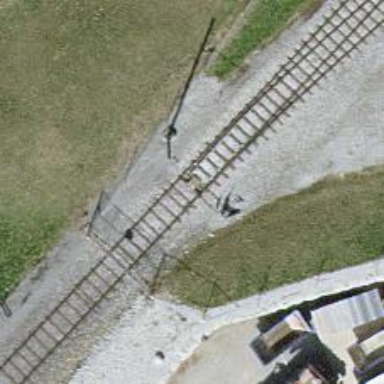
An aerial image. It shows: Railway switch.